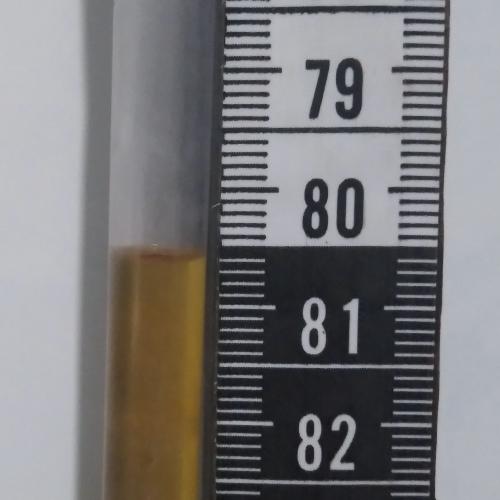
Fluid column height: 80.6 cm